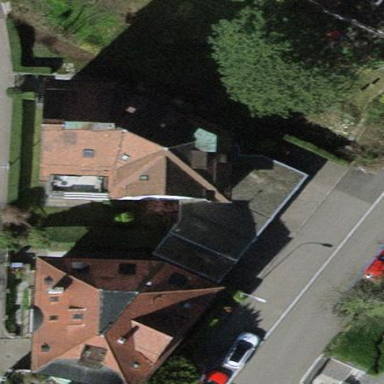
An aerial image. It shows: Group of garages.